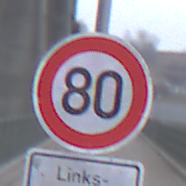
Verkehrszeichen: Geschwindigkeit80
Zusatzzeichen unten: HinweiseAufGefahrenDurchVerbaleAngabe9
Umgebung: Outdoor, Suburban
Tageszeit: MorningAfternoon
Wetter: Overcast
Licht: Natural
Jahreszeit: NotSpecified
Kontrast: LowContrast